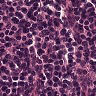
Metastatic tissue present: no